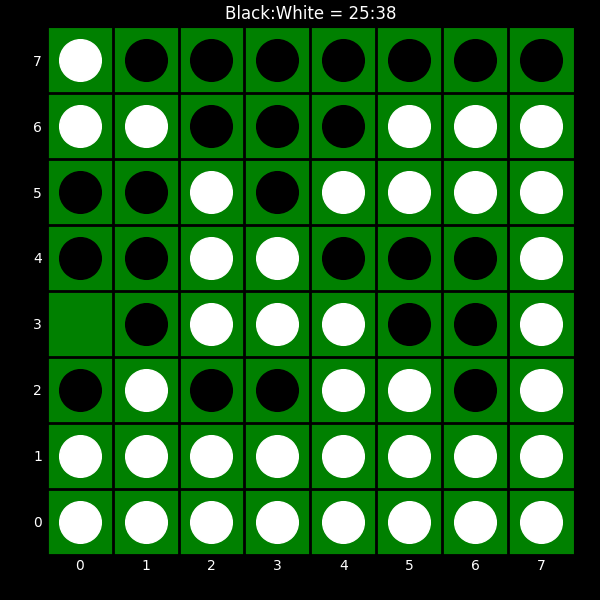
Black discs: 25
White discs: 38